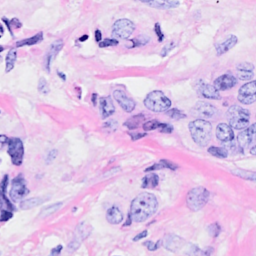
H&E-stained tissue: Breast